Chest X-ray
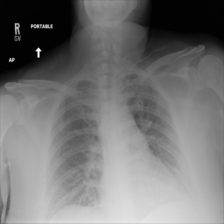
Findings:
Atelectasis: negative
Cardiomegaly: negative
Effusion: negative
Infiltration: negative
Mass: negative
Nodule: negative
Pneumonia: negative
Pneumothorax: negative
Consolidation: negative
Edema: negative
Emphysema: negative
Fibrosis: negative
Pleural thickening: negative
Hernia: negative